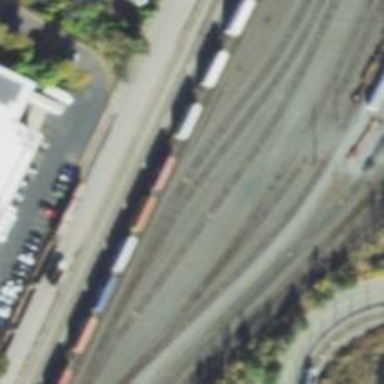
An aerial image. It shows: Railway yard in service.